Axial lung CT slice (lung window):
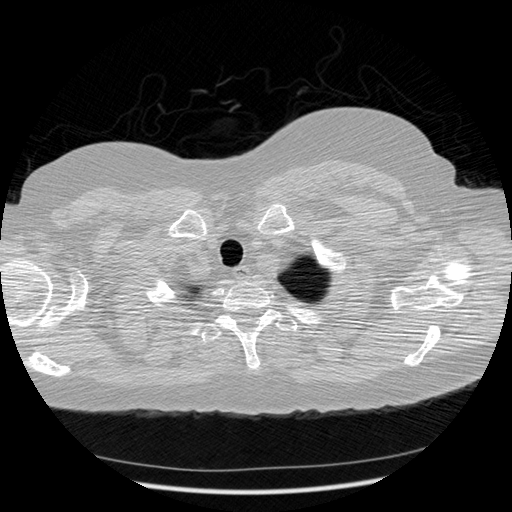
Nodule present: no